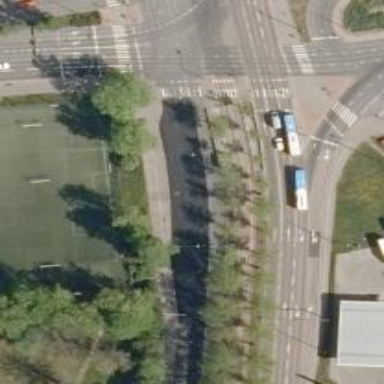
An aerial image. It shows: Tram railway with separate physical segregation. The railway is electrified with contact line.